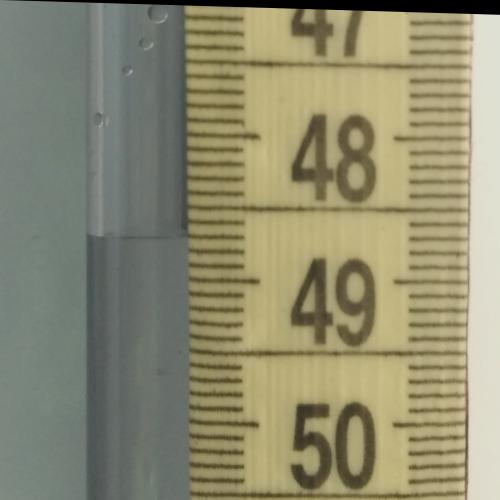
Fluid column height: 48.7 cm